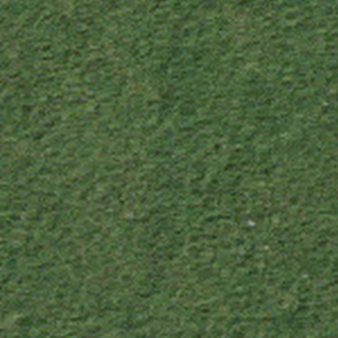
Label: other